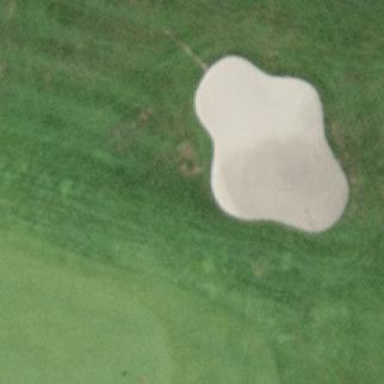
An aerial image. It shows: Sand golf bunker surrounded by natural sandy surface.